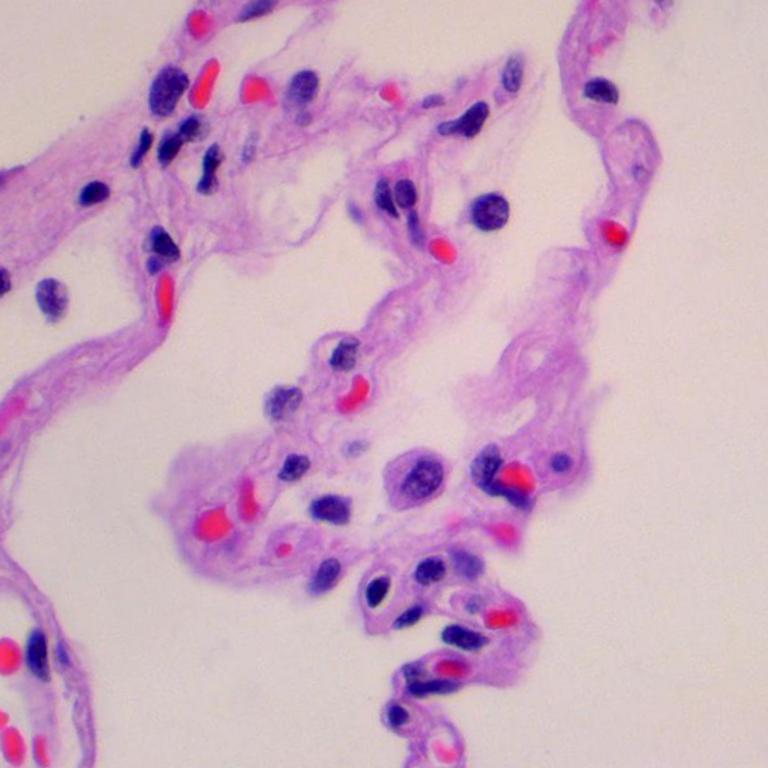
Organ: lung
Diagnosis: benign